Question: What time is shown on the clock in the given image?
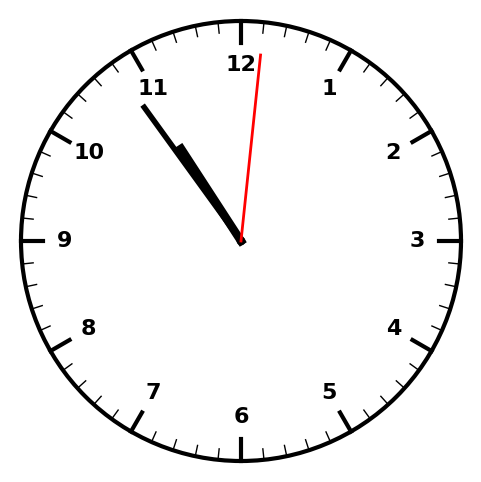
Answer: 10:54:01